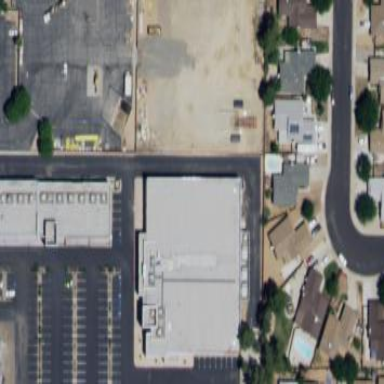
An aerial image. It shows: Commercial building.